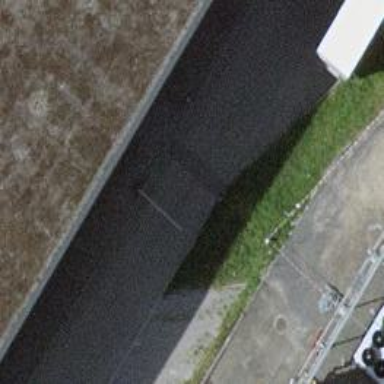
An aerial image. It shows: Lift gate barrier.